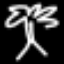
Label: palm tree